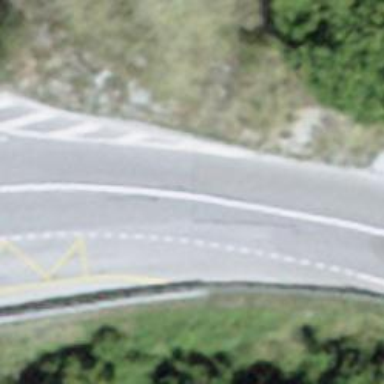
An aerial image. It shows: Asphalt road classified as tertiary.